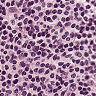
Metastatic tissue present: no